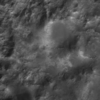
Label: not_dusty